Question: I have created AVD, it is showing an error that Your CPU does not support VT-x ?

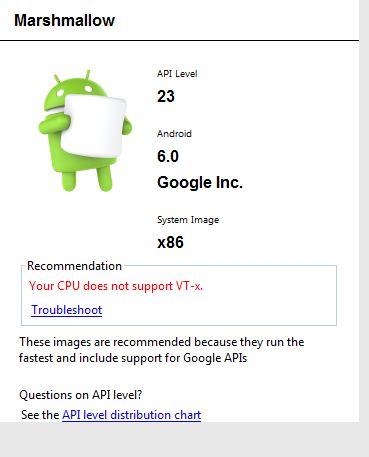
Answer: This is possible in case of AMD CPU's as mine. The only option which is fast and working without any hassle is to use Genymotion and integrate it with Android Studio via plug-in of Genymotion.
Using this way, you'll have an AVD quickly than messing with other options.